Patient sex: M
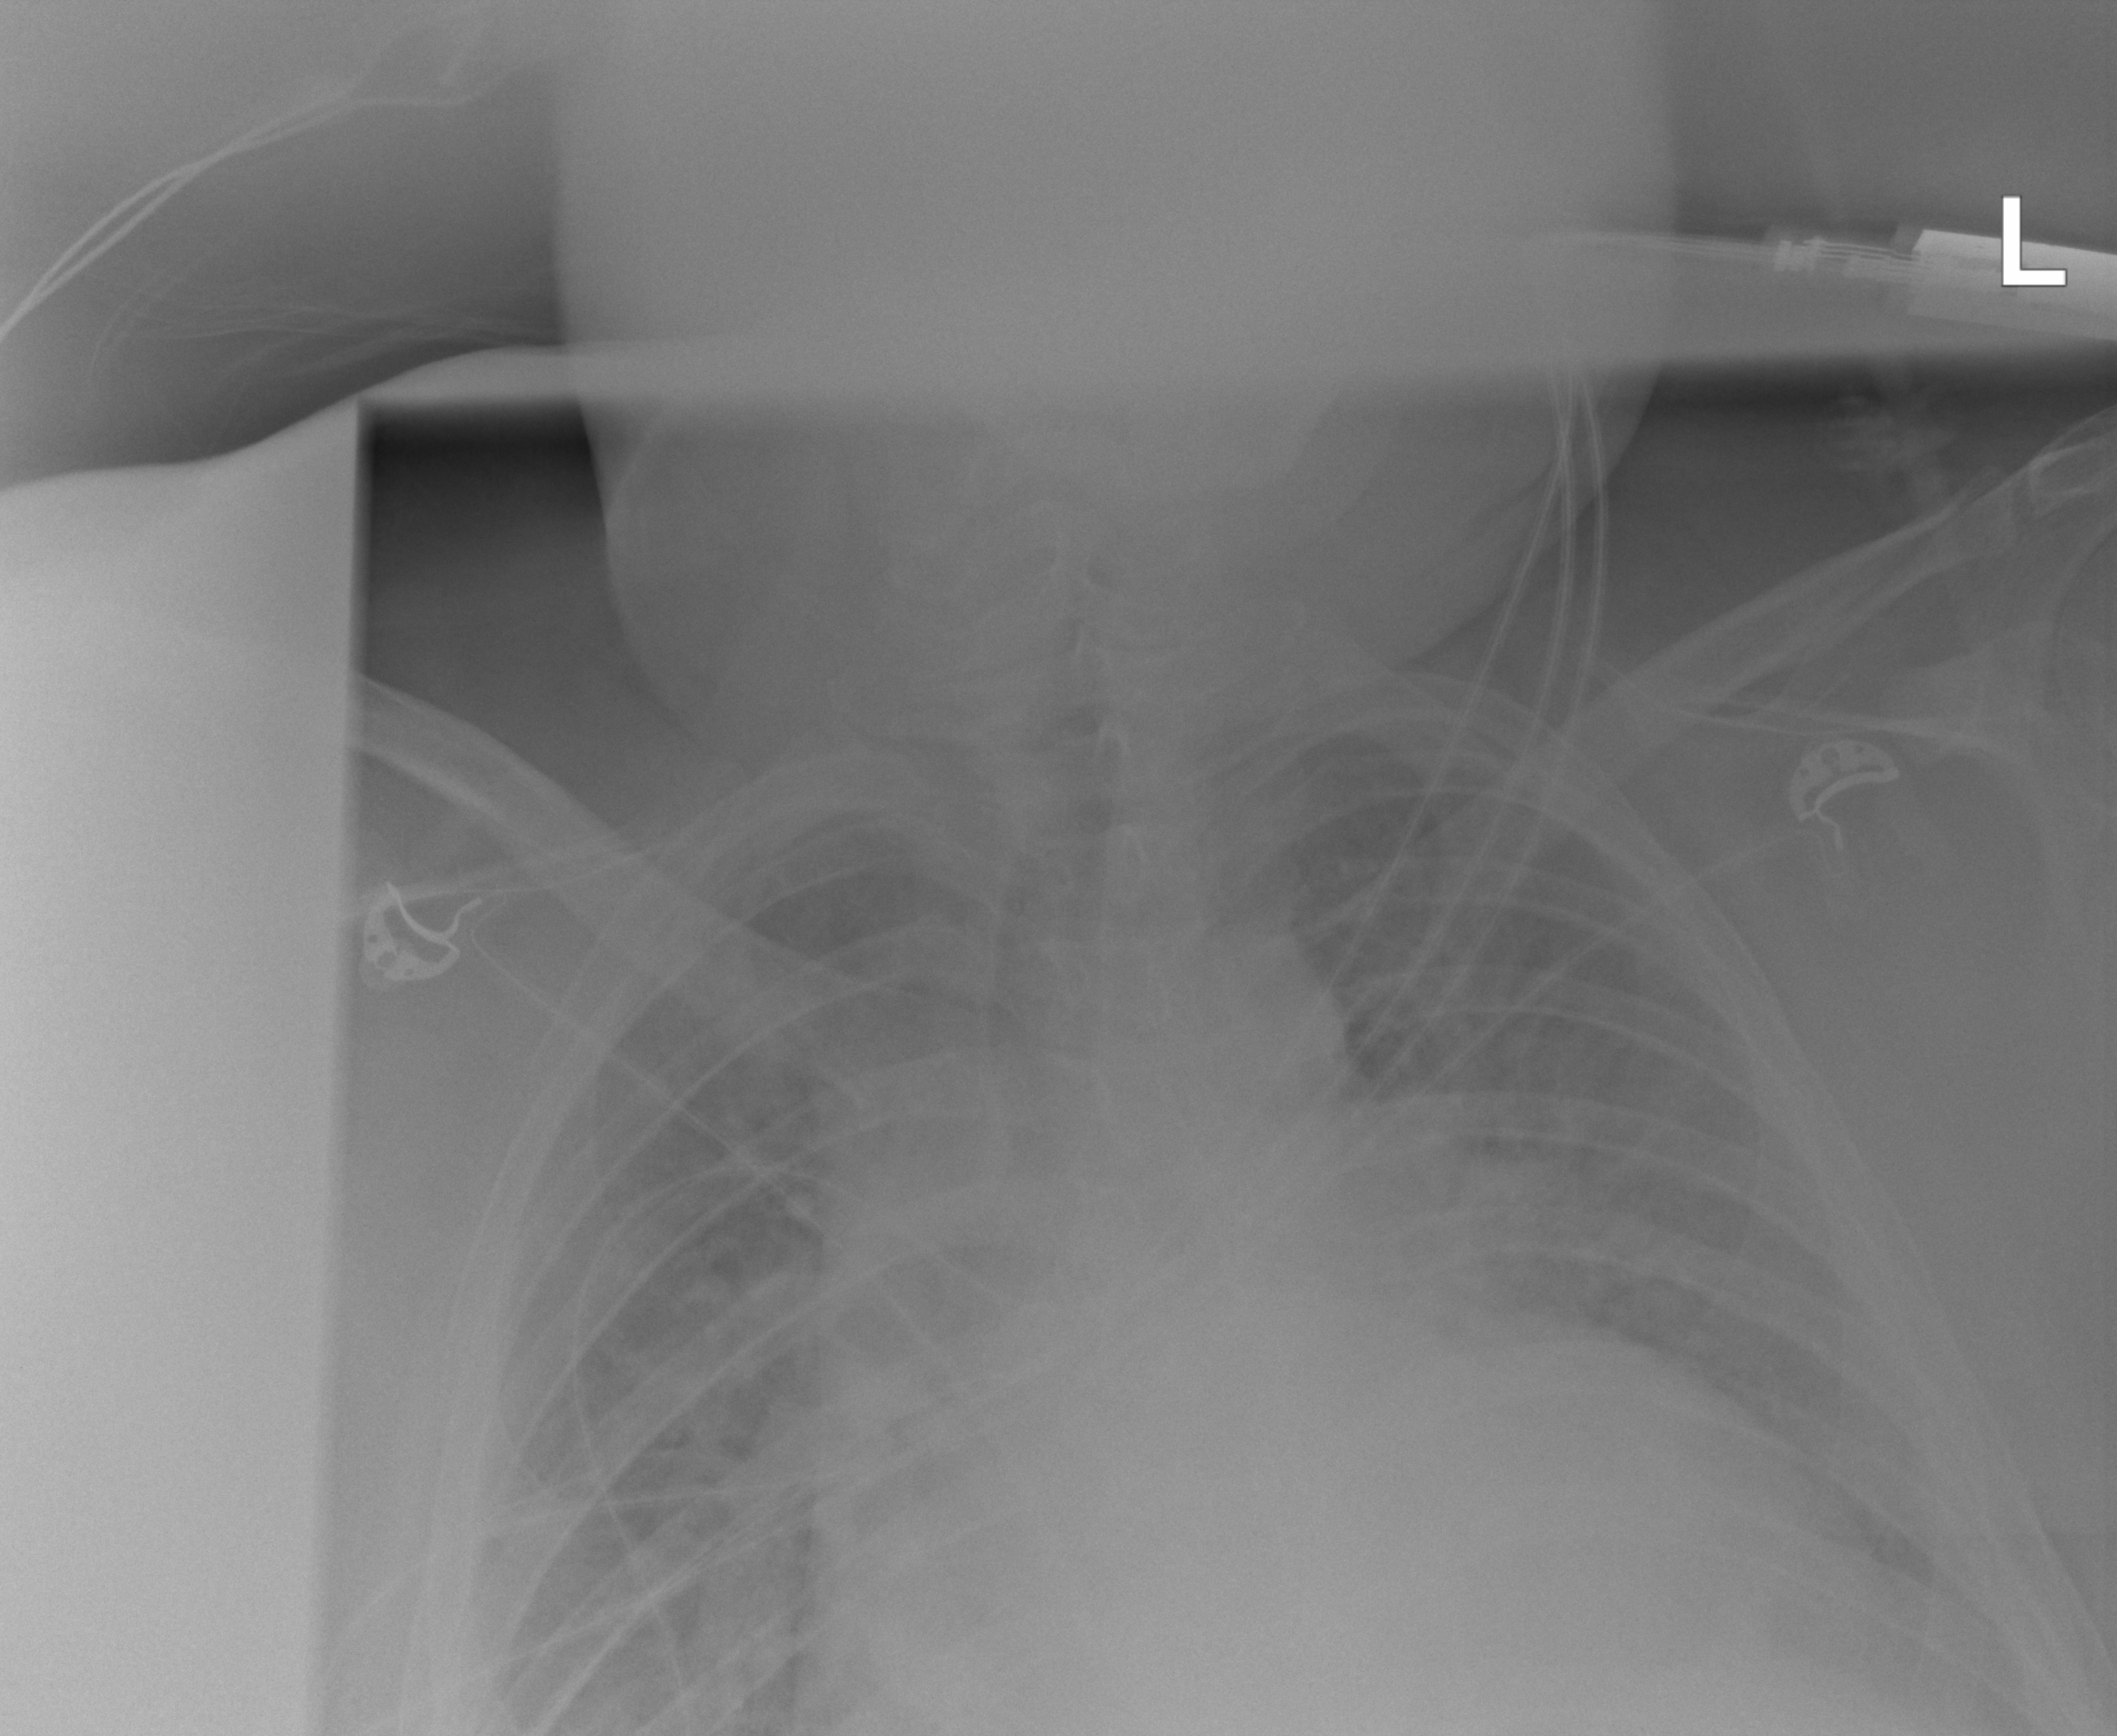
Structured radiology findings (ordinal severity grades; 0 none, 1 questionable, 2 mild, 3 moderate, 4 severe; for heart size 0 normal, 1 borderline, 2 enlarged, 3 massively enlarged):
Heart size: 2
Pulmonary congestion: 2
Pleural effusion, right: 2
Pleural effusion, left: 2
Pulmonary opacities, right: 1
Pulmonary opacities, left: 1
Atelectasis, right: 2
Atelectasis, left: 2